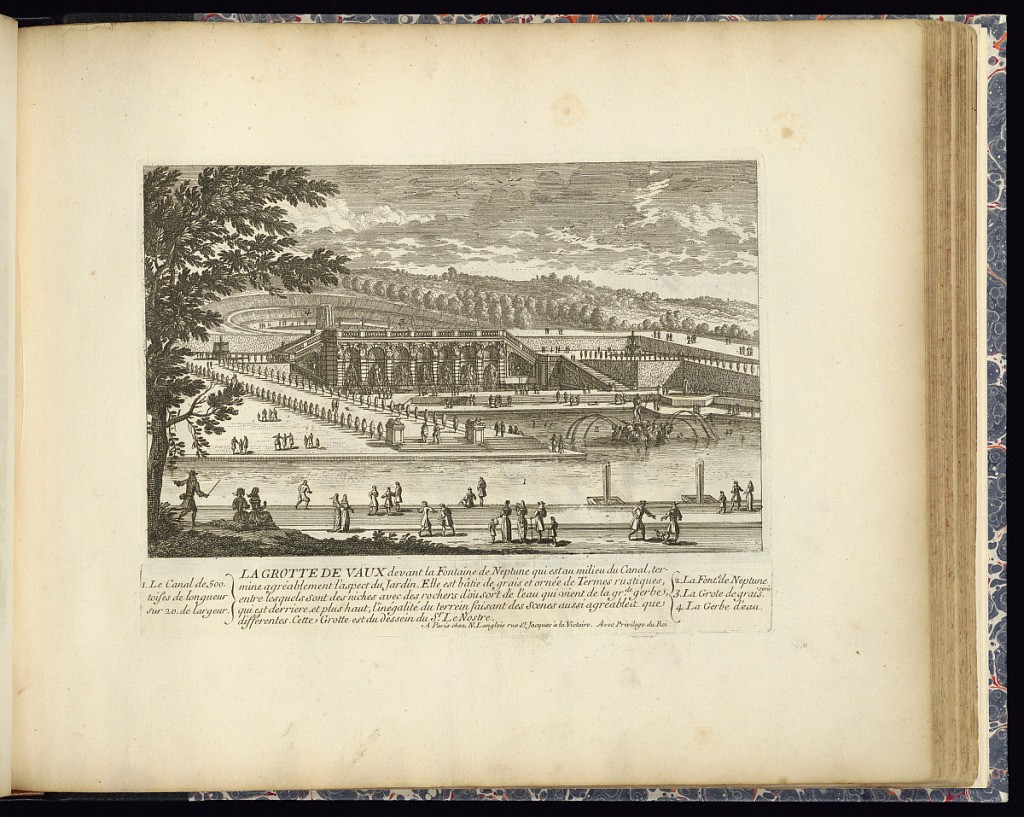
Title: LA GROTTE DE VAUX
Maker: Gabriel Perelle, French, 1604–1677
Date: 1661–1703
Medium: Etching on laid paper
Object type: Print
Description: View of the gardens at Vaux le Vicomte. A basin/ canal in the foreground with fountains including a large fountain with the statue of Neptune. Beyond a grotto with sculptures /fountains set into niches, with stairs leading above the structure. Beyond the grotto, on an upper level, there is a fountain within a large circular basin. Figures walking throughout the grounds. Details are numbered with a legend below. The plate is titled with a description.